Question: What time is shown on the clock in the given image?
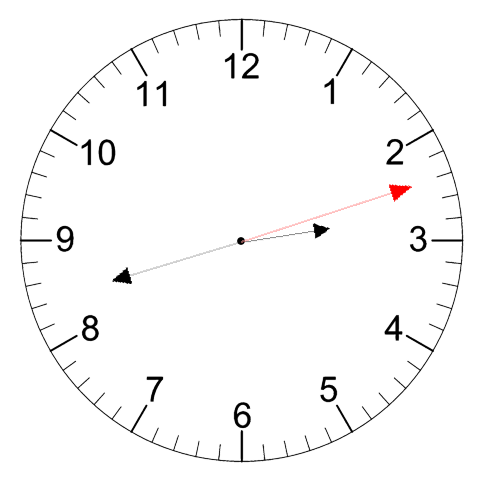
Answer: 02:42:12